八年级 · 代数
已知反比例函数$y=frac{{k}}{{x}}(kneq0)$的图象经过点$A(2,-3)$.(1)求函数表达式;(2)当$x=-4$时,求函数$y$的值;(3)当$xleqslant1$且$xneq0$时,直接写出$y$的取值范围.
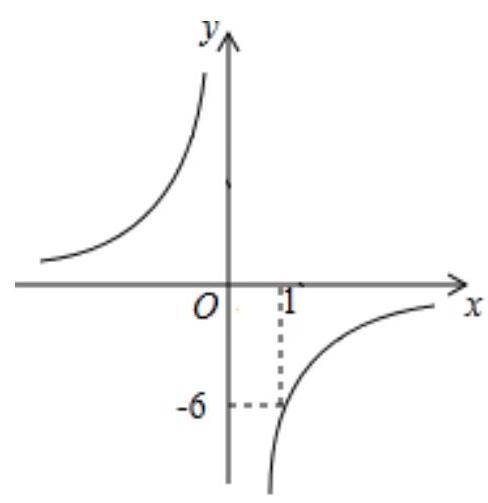
答案: (1)利用待定系数法确定函数关系式;(2)把$x=-4$代入函数解析式求得相应的$y$值即可;（3）根据反比例函数图象的性质作答.【解析】解:(1)$because$反比例函数$y=frac{{k}}{{x}}(kneq0)$的图象经过点$A(2,-3)$,$thereforek=2times(-3)=-6$,$therefore$反比例函数为$y=-frac{6}{x}$;(2)当$x=-4$时,$y=-frac{6}{x}=-frac{6}{-4}=frac{3}{2}$;(3)$becausek=-6<0$,$therefore$双曲线在二、四象限,把$x=1$代入$y=-frac{6}{{x}}$,求得$y=-6$,$therefore$当$xleqslant1$且$xneq0$时,$y>0$或$yleqslant-6$.【点睛】本题考查了待定系数法求反比例函数的解析式,反比例函数图象和性质,反比例函数图象上点的坐标特征,熟练掌握待定系数法是解题的关键.